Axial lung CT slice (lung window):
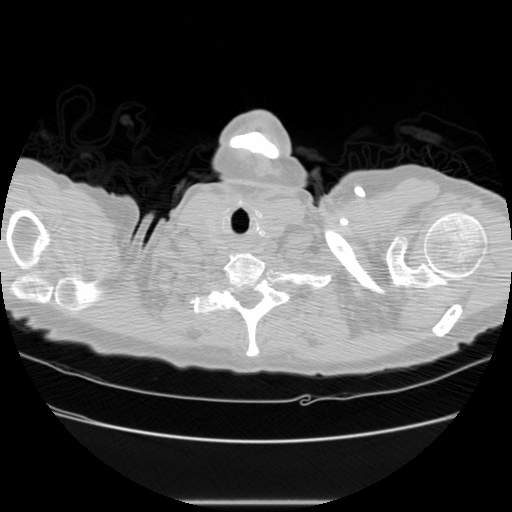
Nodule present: no